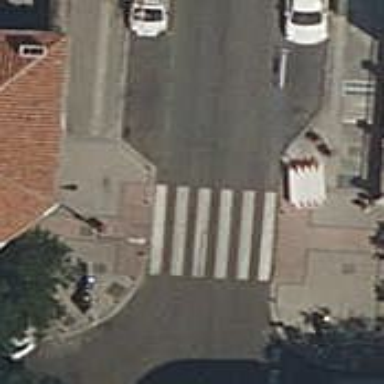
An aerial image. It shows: Footway with asphalt surface and zebra crossing.